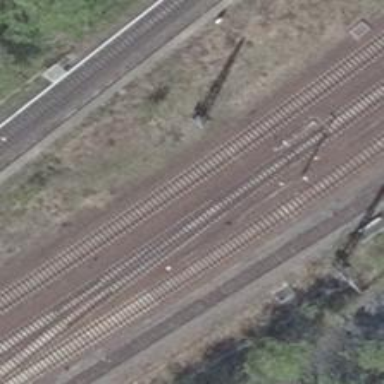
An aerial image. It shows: Railway switch.